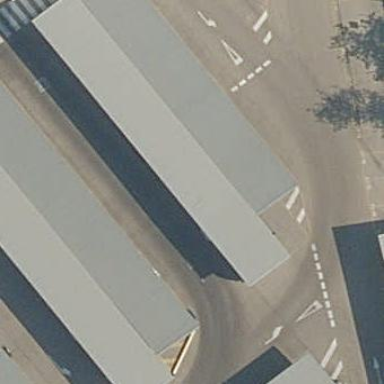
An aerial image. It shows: Carport structure.